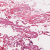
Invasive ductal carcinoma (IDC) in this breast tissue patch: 0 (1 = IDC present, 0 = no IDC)